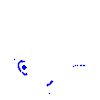
Particle: proton